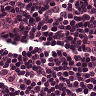
Metastatic tissue present: no